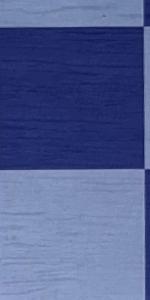
Label: Empty